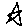
Label: star